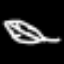
Label: leaf